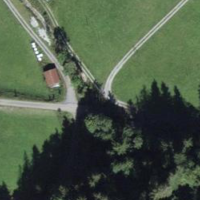
EUNIS habitat code: 44
Species observed at this site:
Petasites hybridus